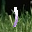
Label: 1